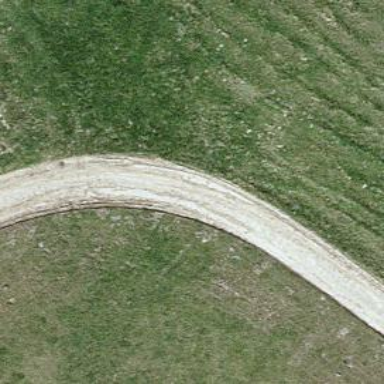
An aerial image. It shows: Well-maintained track road of grade 1.